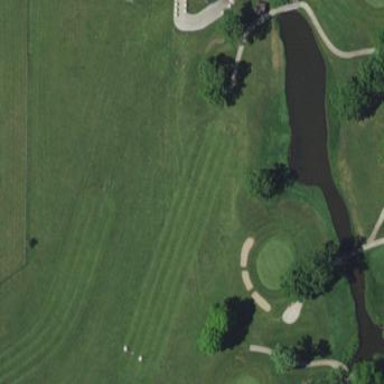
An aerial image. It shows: Rough area in golf course.